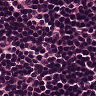
Metastatic tissue present: no